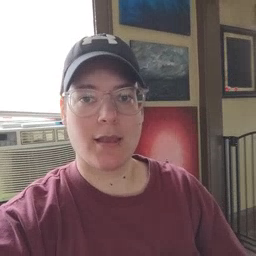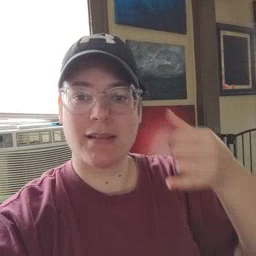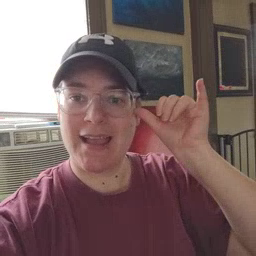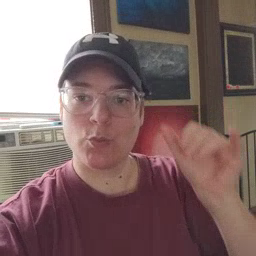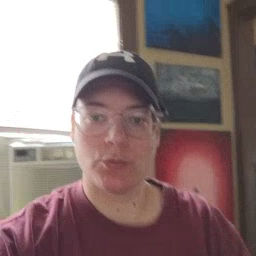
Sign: cow